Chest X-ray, PA view. Patient: 68 years old, sex M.
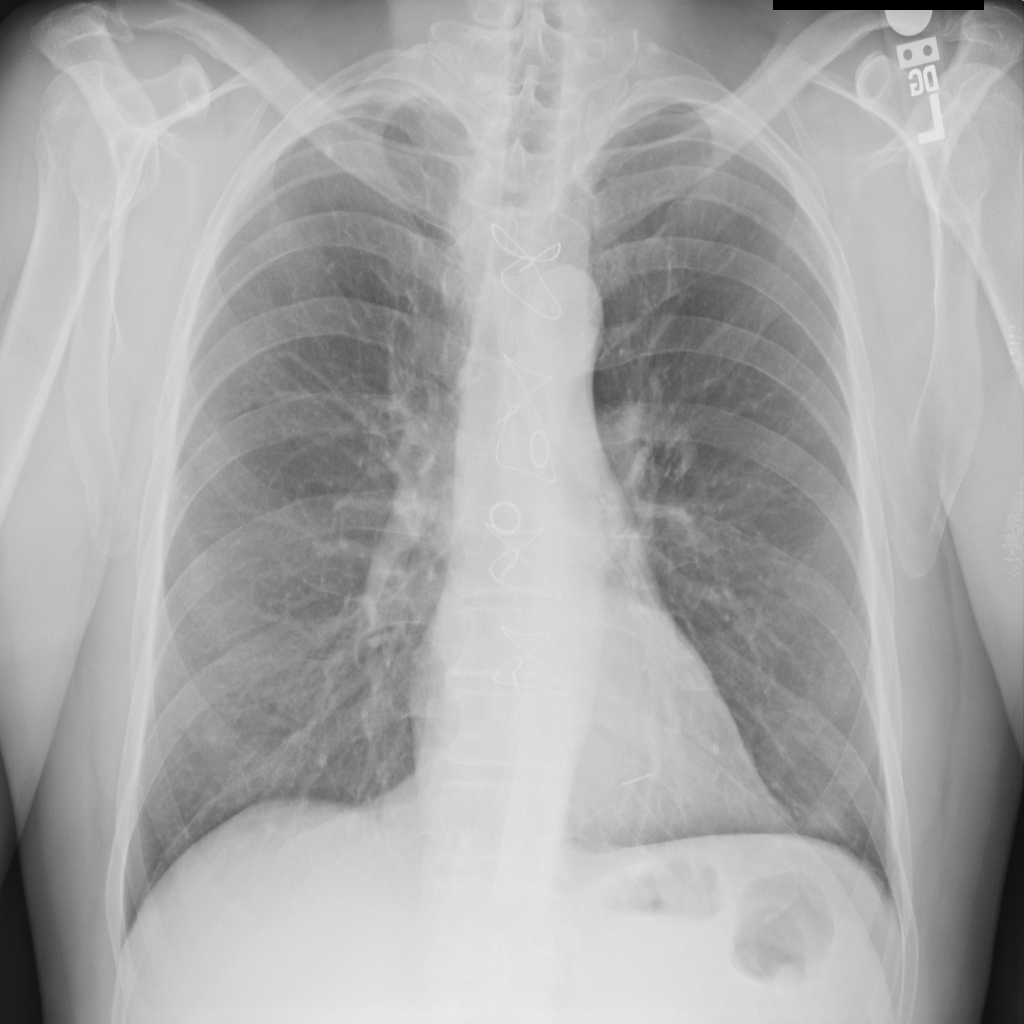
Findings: No Finding